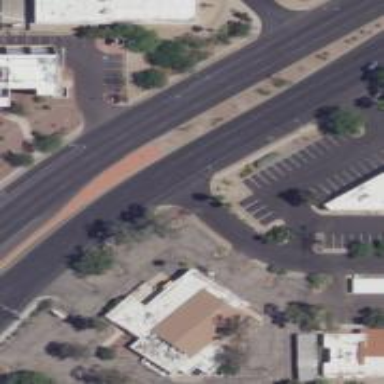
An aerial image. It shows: Unmarked crossing on the road.